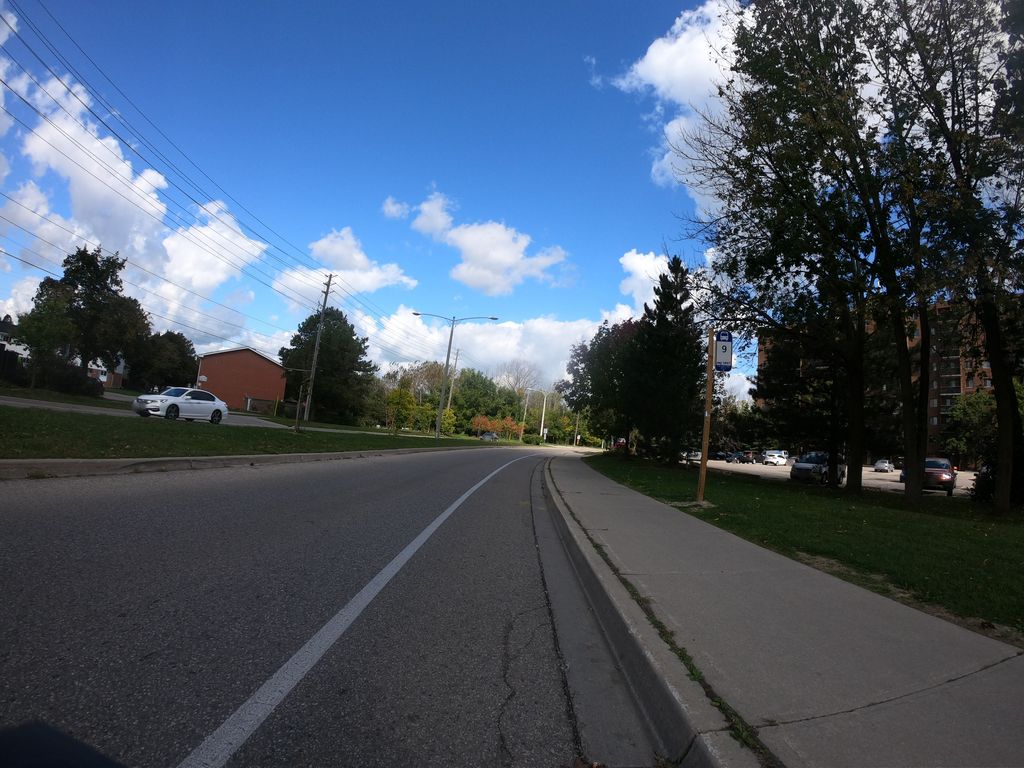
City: kitchener-waterloo